Field crop: maize
Growth stage: 1
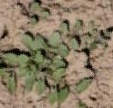
Species: convolvulus